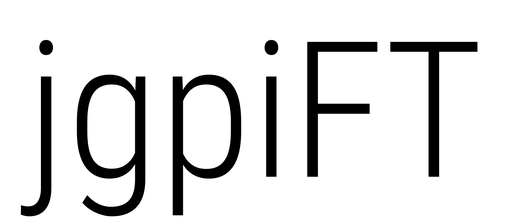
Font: Roboto_Condensed_Light